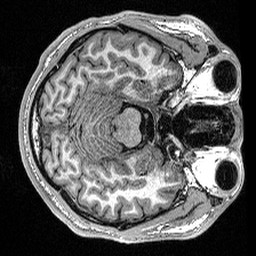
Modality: T1w
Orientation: axial
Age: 19
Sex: male
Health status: healthy
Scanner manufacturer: siemens
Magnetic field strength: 1.5 T
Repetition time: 2.73 s
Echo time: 0.00357 s